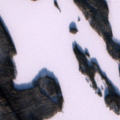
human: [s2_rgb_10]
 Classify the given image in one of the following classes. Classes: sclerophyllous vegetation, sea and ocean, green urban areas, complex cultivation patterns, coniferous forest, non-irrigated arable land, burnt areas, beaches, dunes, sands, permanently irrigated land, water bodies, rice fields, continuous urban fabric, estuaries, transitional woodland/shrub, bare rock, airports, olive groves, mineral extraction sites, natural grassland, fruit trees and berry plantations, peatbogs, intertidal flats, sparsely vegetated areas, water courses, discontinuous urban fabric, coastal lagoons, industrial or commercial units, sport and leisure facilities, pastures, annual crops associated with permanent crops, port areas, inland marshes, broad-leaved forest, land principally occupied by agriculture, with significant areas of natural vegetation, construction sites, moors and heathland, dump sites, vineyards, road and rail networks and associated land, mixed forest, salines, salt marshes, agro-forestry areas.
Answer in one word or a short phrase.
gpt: coniferous forest, mixed forest, water bodies